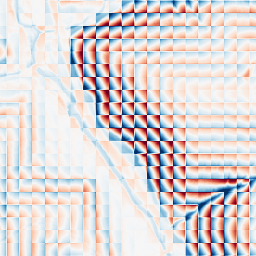
Category: wavelet
Decomposition family: wavelet_dwt
Decomposition parameters: wavelet: haar
level: 4
Upsampling method: bicubic
Upsampling parameters: scale: 4
Upsampling scale: 4